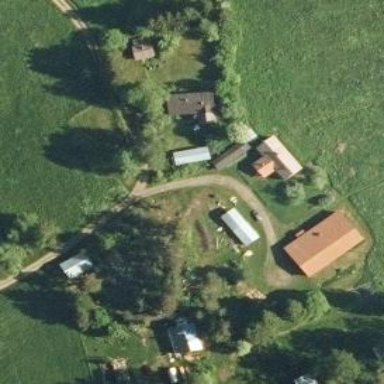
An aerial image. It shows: Farmyard area.